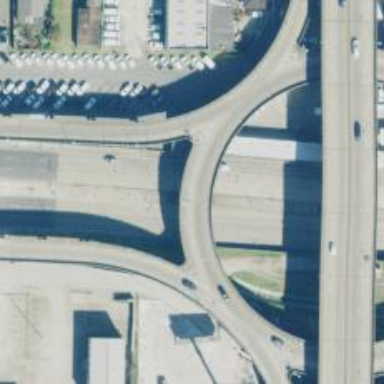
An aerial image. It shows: Bridge over roundabout junction with trunk link highway.